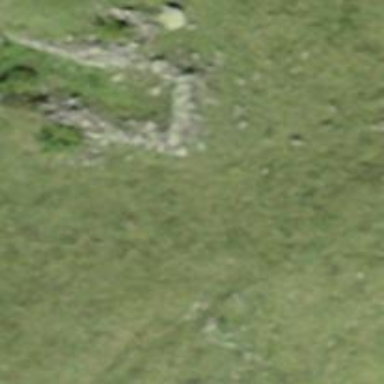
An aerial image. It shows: Wall made of dry stone.